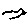
Label: bird